Question: Good morning all,
how would I turn this filter expression into a paramaterized query but still display in the gridview? Right now, if I search for %^&%* it crashes.
C#:
'''
public static bool IsDate(Object obj)
{
string strDate = obj.ToString();
try
{
DateTime dt = DateTime.Parse(strDate);
if (dt != DateTime.MinValue && dt != DateTime.MaxValue)
return true;
return false;
}
catch
{
return false;
}
}
protected void BtnWinnersSearch_Click(object sender, EventArgs e)
{
string searchText = txtWinnersSearch.Text.Replace("'", "''").Trim();
bool isDate = IsDate(searchText);
GridViewWinners.Visible = true;
if (isDate == true)
{
SqlDataSource4.FilterExpression = "dob" + " ='" + Convert.ToDateTime(searchText).ToString("yyyy-MM-dd") + "'";
}
else
{
SqlDataSource4.FilterExpression = "nickname like '%" + searchText + "%' or username like '%" + searchText +
"%' or clubnumber like '%" + searchText + "%' or firstname like '%" +
searchText + "%' or lastname like '%" + searchText +
"%' or email like '%" + searchText + "%'";
}
}
'''
ASP:
'''
<asp:Panel ID="pnlWinners" DefaultButton="BtnWinnersSearch" runat="server" Visible="False">
<table>
<tr>
<td align="center"><b>MANAGE WINNERS</b> -
<asp:Button ID="BtnWinnerAdd" runat="server" Text="Add"
onclick="BtnWinnerAdd_Click" /> |
<asp:TextBox ID="txtWinnersSearch" runat="server" MaxLength="220"></asp:TextBox>
<asp:Button ID="BtnWinnersSearch"
runat="server" Text="Search" onclick="BtnWinnersSearch_Click" />
</td>
</tr>
<tr>
<td>
<asp:GridView ID="GridViewWinners" runat="server" AutoGenerateColumns="False" DataKeyNames="PlayerID"
DataSourceID="SqlDataSource4"
EmptyDataText="There are no winners to display." CellPadding="4"
AllowSorting="True"
onsorting="GridViewWinners_Sorting"
ForeColor="#333333"
Visible="False"
onselectedindexchanged="GridViewWinners_SelectedIndexChanged"
FooterStyle-Wrap="False" HeaderStyle-Wrap="False" PagerStyle-Wrap="False"
RowStyle-Wrap="False" SelectedRowStyle-Wrap="False" Font-Overline="False" >
<AlternatingRowStyle BackColor="White" ForeColor="#284775" HorizontalAlign="Center"
VerticalAlign="Middle" Wrap="False" />
<Columns>
<asp:CommandField ShowSelectButton="True"/>
<asp:BoundField DataField="PlayerID" HeaderText="PlayerID" InsertVisible="False"
ReadOnly="True" SortExpression="PlayerID" Visible="False" />
<asp:BoundField DataField="Nickname" HeaderText="Nickname"
SortExpression="Nickname" ItemStyle-Wrap="False">
<ItemStyle Wrap="False" />
</asp:BoundField>
<asp:BoundField DataField="LastName" HeaderText="Last Name"
SortExpression="LastName" ItemStyle-Wrap="False">
<ItemStyle Wrap="False" />
</asp:BoundField>
<asp:BoundField DataField="FirstName" HeaderText="First Name"
SortExpression="FirstName" />
<asp:BoundField DataField="UserName" HeaderText="UserName"
SortExpression="UserName" />
<asp:BoundField DataField="ClubNumber" HeaderText="Account Number"
SortExpression="ClubNumber" />
<asp:BoundField DataField="Email" HeaderText="Email"
SortExpression="Email" />
<asp:BoundField DataField="DOB" HeaderText="D.O.B."
DataFormatString="{0:d}" SortExpression="DOB" />
</Columns>
<EditRowStyle BackColor="#999999" />
<FooterStyle BackColor="#5D7B9D" Font-Bold="True" ForeColor="White" />
<HeaderStyle BackColor="#5D7B9D" Font-Bold="True" ForeColor="White"
HorizontalAlign="Center" VerticalAlign="Middle" />
<PagerStyle BackColor="#284775" ForeColor="White" HorizontalAlign="Center" />
<RowStyle BackColor="#F7F6F3" ForeColor="#333333"
HorizontalAlign="Center" VerticalAlign="Middle" />
<SelectedRowStyle BackColor="#E2DED6" Font-Bold="True" ForeColor="#333333" />
<SortedAscendingCellStyle BackColor="#E9E7E2" />
<SortedAscendingHeaderStyle BackColor="#506C8C" />
<SortedDescendingCellStyle BackColor="#FFFDF8" />
<SortedDescendingHeaderStyle BackColor="#6F8DAE" />
</asp:GridView>
</td>
</tr>
</table>
</asp:Panel>
<asp:SqlDataSource ID="SqlDataSource4" runat="server"
ConnectionString="****"
ProviderName="***"
SelectCommand="SELECT [PlayerID], [Nickname], [UserName], [ClubNumber], [FirstName], [Email], [LastName], [DOB] FROM [Players] order by lastname ASC">
</asp:SqlDataSource>
</asp:Content>
'''

Error:
> Error in Like operator: the string pattern '%@#%$%' is invalid.Description: An unhandled exception occurred during the execution of
the current web request. Please review the stack trace for more
information about the error and where it originated in the code. Exception Details: System.Data.EvaluateException: Error in Like
operator: the string pattern '%@#%$%' is invalid.Source Error: An unhandled exception was generated during the execution of the
current web request. Information regarding the origin and location of
the exception can be identified using the exception stack trace below.Stack Trace: [EvaluateException: Error in Like operator: the string pattern
'%@#%$%' is invalid.] System.Data.LikeNode.AnalyzePattern(String
pat) +<PHONE> System.Data.LikeNode.Eval(DataRow row, DataRowVersion
version) +345 System.Data.BinaryNode.EvalBinaryOp(Int32 op,
ExpressionNode left, ExpressionNode right, DataRow row, DataRowVersion
version, Int32[] recordNos) +13013
System.Data.BinaryNode.Eval(DataRow row, DataRowVersion version) +29
System.Data.BinaryNode.EvalBinaryOp(Int32 op, ExpressionNode left,
ExpressionNode right, DataRow row, DataRowVersion version, Int32[]
recordNos) +13013 System.Data.BinaryNode.Eval(DataRow row,
DataRowVersion version) +29
System.Data.BinaryNode.EvalBinaryOp(Int32 op, ExpressionNode left,
ExpressionNode right, DataRow row, DataRowVersion version, Int32[]
recordNos) +13013 System.Data.BinaryNode.Eval(DataRow row,
DataRowVersion version) +29
System.Data.BinaryNode.EvalBinaryOp(Int32 op, ExpressionNode left,
ExpressionNode right, DataRow row, DataRowVersion version, Int32[]
recordNos) +13013 System.Data.BinaryNode.Eval(DataRow row,
DataRowVersion version) +29
System.Data.BinaryNode.EvalBinaryOp(Int32 op, ExpressionNode left,
ExpressionNode right, DataRow row, DataRowVersion version, Int32[]
recordNos) +13013 System.Data.BinaryNode.Eval(DataRow row,
DataRowVersion version) +29
System.Data.DataExpression.Invoke(DataRow row, DataRowVersion version)
+151 System.Data.Index.AcceptRecord(Int32 record, IFilter filter) +103 System.Data.Index.InitRecords(IFilter filter) +303 System.Data.Index..ctor(DataTable table, Int32[] ndexDesc,
IndexField[] indexFields, Comparison'1 comparison, DataViewRowState
recordStates, IFilter rowFilter) +491
System.Data.DataTable.GetIndex(IndexField[] indexDesc,
DataViewRowState recordStates, IFilter rowFilter) +228
System.Data.DataView.UpdateIndex(Boolean force, Boolean fireEvent)
+165 System.Data.DataView.UpdateIndex(Boolean force) +12 System.Data.DataView.SetIndex2(String newSort, DataViewRowState
newRowStates, IFilter newRowFilter, Boolean fireEvent) +113
System.Data.DataView.SetIndex(String newSort, DataViewRowState
newRowStates, IFilter newRowFilter) +17
System.Data.DataView.set_RowFilter(String value) +160
System.Web.UI.WebControls.FilteredDataSetHelper.CreateFilteredDataView(DataTable
table, String sortExpression, String filterExpression, IDictionary
filterParameters) +396
System.Web.UI.WebControls.SqlDataSourceView.ExecuteSelect(DataSourceSelectArguments
arguments) +2012
System.Web.UI.DataSourceView.Select(DataSourceSelectArguments
arguments, DataSourceViewSelectCallback callback) +21
System.Web.UI.WebControls.DataBoundControl.PerformSelect() +143
System.Web.UI.WebControls.BaseDataBoundControl.DataBind() +74
System.Web.UI.WebControls.GridView.DataBind() +4
System.Web.UI.WebControls.BaseDataBoundControl.EnsureDataBound() +66
System.Web.UI.WebControls.CompositeDataBoundControl.CreateChildControls()
+75 System.Web.UI.Control.EnsureChildControls() +102 System.Web.UI.Control.PreRenderRecursiveInternal() +42
System.Web.UI.Control.PreRenderRecursiveInternal() +175
System.Web.UI.Control.PreRenderRecursiveInternal() +175
System.Web.UI.Control.PreRenderRecursiveInternal() +175
System.Web.UI.Control.PreRenderRecursiveInternal() +175
System.Web.UI.Control.PreRenderRecursiveInternal() +175
System.Web.UI.Page.ProcessRequestMain(Boolean
includeStagesBeforeAsyncPoint, Boolean includeStagesAfterAsyncPoint)
+2496
Sincerely,
Christopher Witalis Peterson
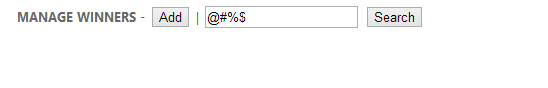
Answer: Have you tried parameterizing the searchText like '%' + @SearchText+ '%' instead?